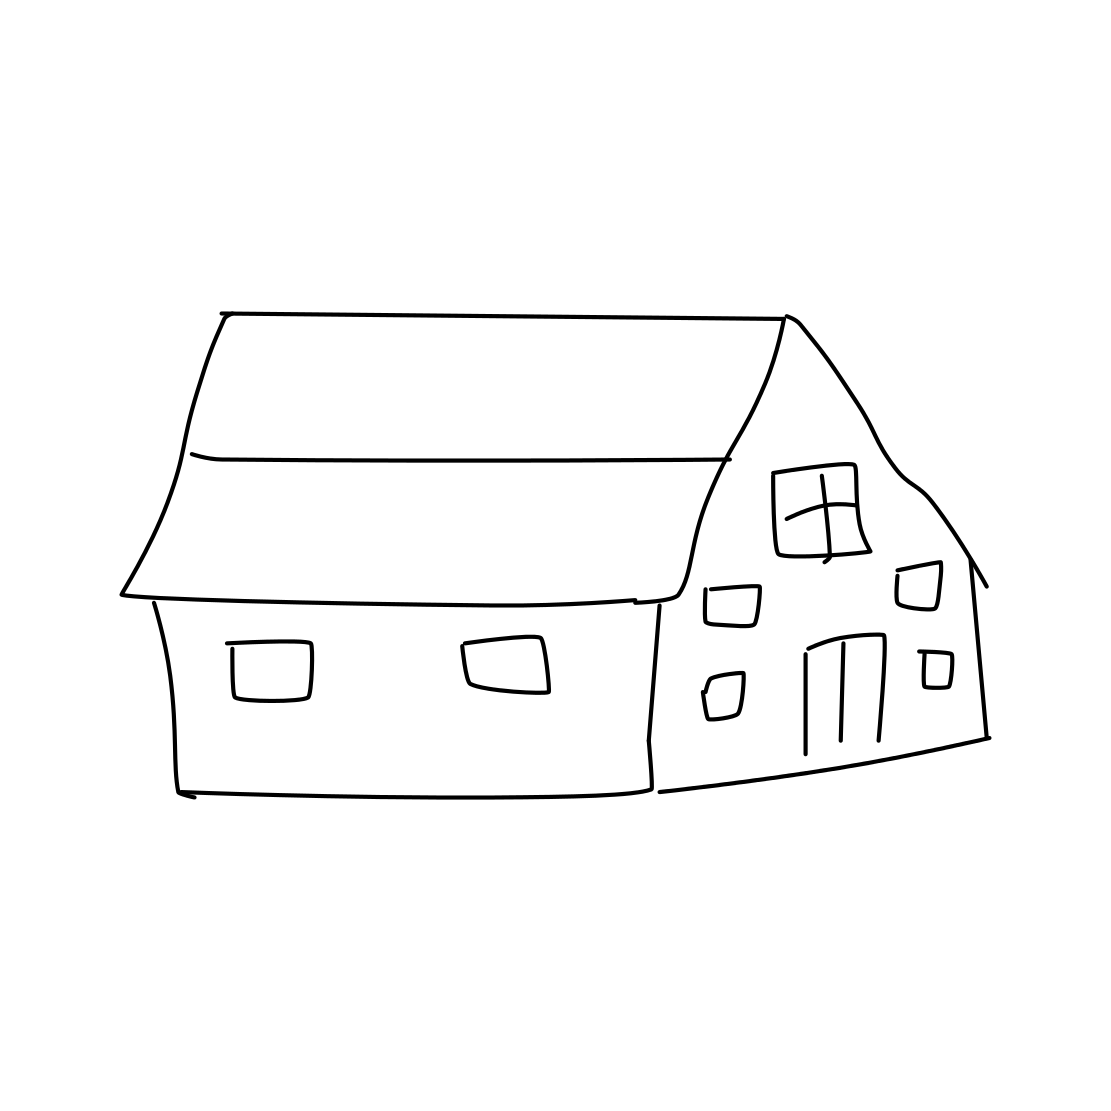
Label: barn